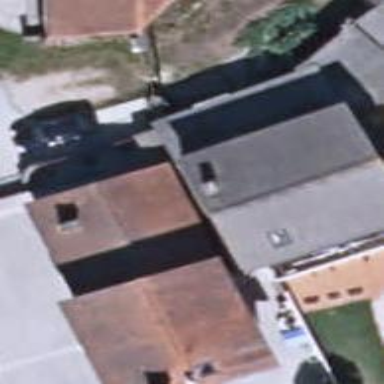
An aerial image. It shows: Simple house.